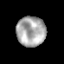
Tissue: lung
Cell type: Others
Senescence score: 0.5445
Nuclear area (px): 847
Mean DAPI intensity: 170.733